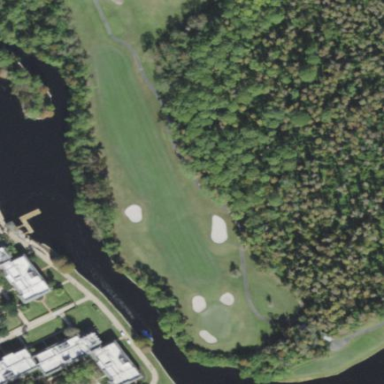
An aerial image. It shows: Golf fairway surrounded by grass.